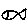
Label: fish